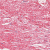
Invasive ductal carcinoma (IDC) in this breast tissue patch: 0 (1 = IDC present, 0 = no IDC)